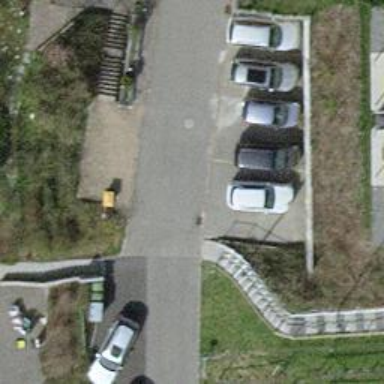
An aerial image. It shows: Set of steps on the road.